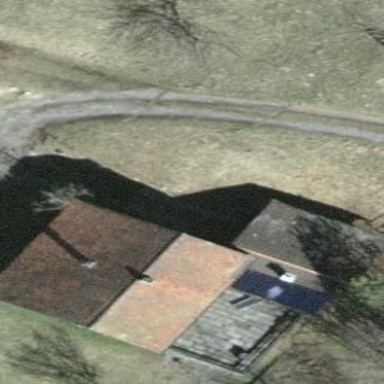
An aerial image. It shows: Simple and straightforward house.